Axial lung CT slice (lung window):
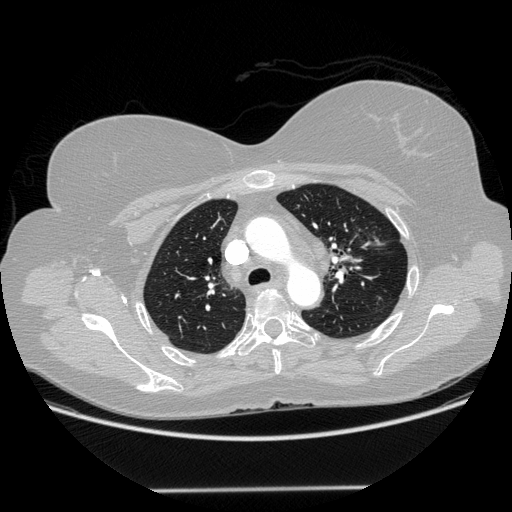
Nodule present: no